Aerial crown-view tile of a tropical tree (Barro Colorado Island, Panama), acquired 20250715:
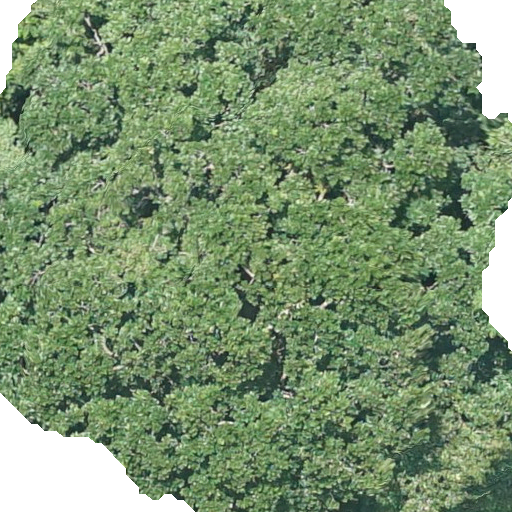
Species: Anacardium excelsum
GBIF accepted scientific name: Anacardium excelsum
Crown area: 423.913 m²